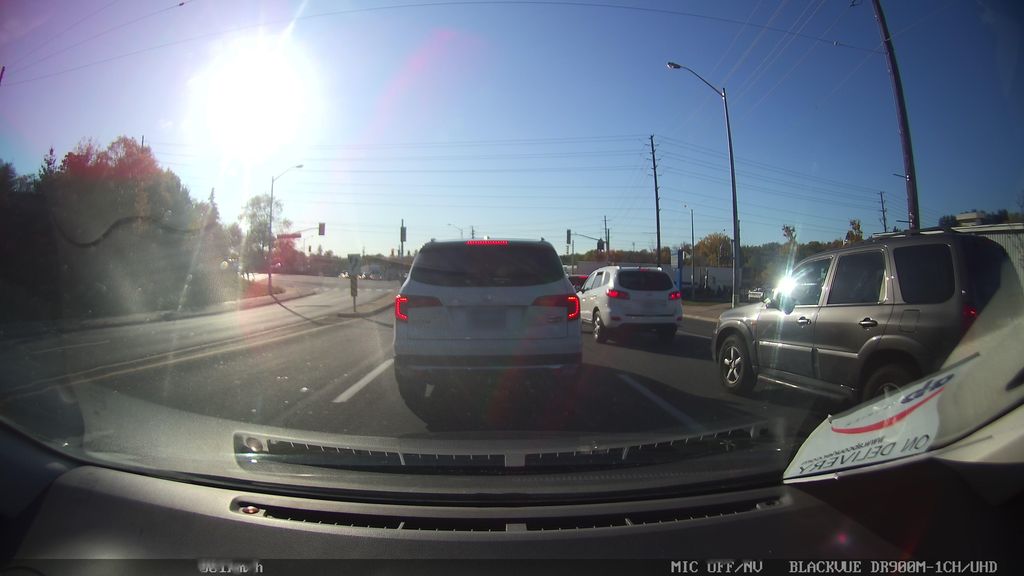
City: toronto